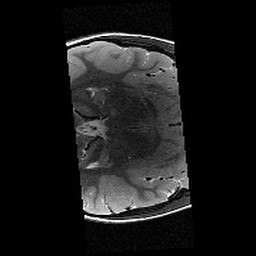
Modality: T2w
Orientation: axial
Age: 11
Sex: male
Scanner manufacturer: siemens
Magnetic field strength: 3 T
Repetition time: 9.23 s
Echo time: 0.067 s